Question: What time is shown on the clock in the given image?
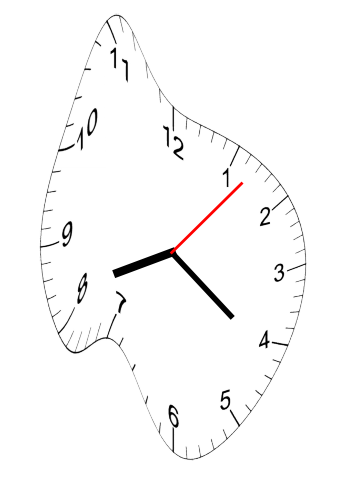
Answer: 08:21:07